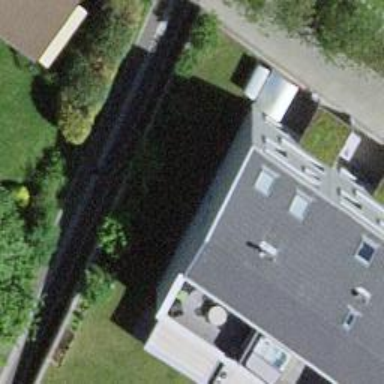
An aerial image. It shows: Terrace building.